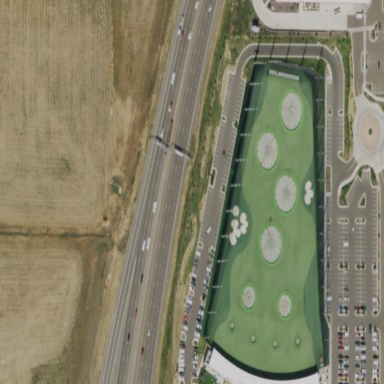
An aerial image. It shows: Golf sports centre.